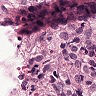
Metastatic tissue present: yes